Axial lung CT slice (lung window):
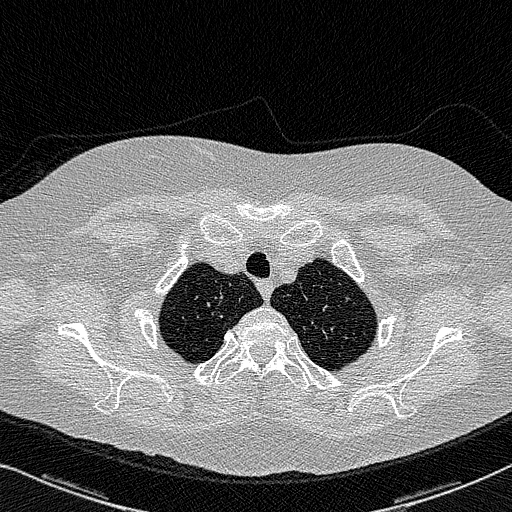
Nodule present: no